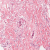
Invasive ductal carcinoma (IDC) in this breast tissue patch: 1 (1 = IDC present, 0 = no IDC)